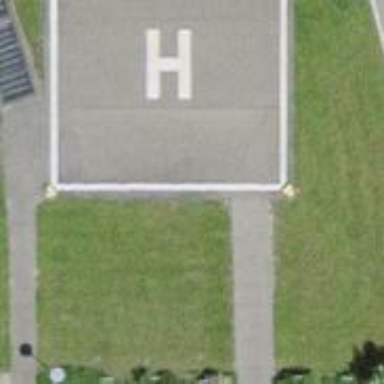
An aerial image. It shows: Image of helipad at airport.